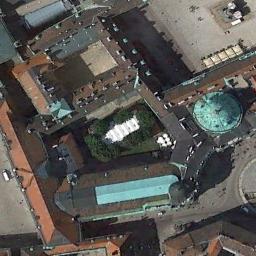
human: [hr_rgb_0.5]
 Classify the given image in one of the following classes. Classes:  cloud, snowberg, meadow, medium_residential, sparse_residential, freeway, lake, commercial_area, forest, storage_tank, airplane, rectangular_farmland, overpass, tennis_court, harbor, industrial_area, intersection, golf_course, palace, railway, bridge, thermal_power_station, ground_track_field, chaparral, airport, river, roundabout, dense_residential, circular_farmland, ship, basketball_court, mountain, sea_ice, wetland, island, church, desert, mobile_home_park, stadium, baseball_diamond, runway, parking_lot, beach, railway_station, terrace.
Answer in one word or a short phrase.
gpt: church